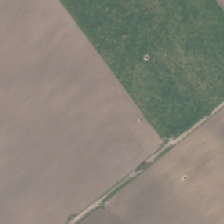
Land cover: shortrotation_cropland